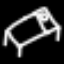
Label: bed